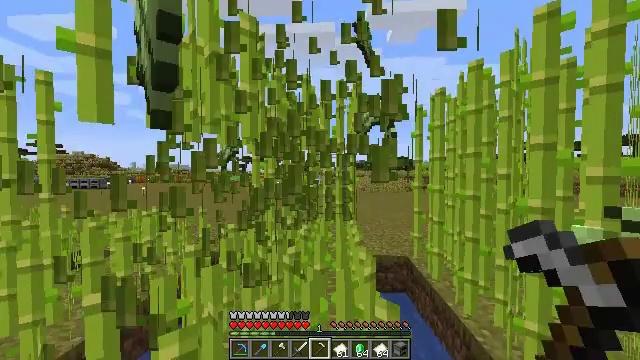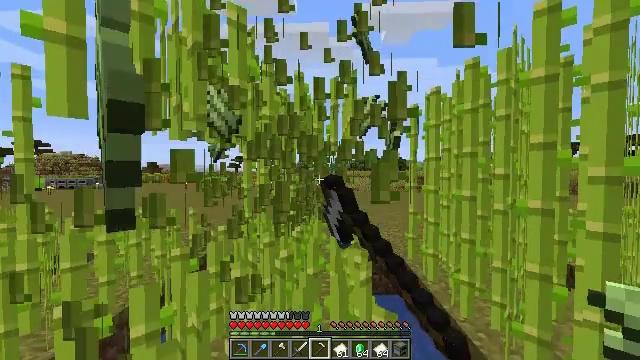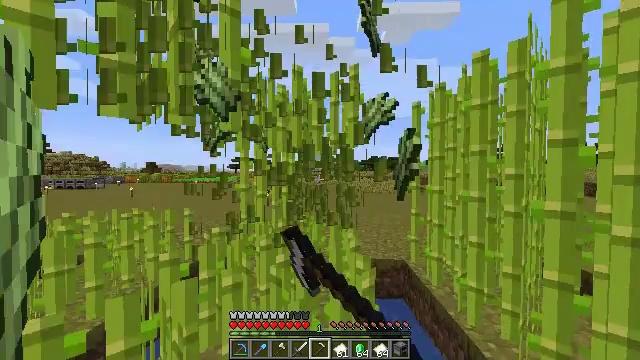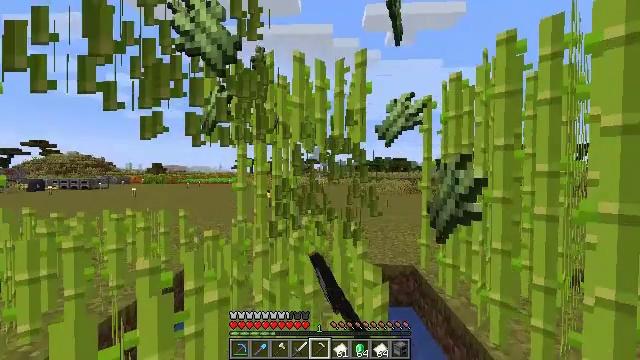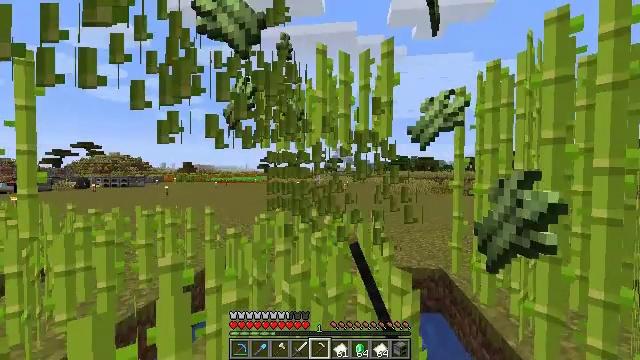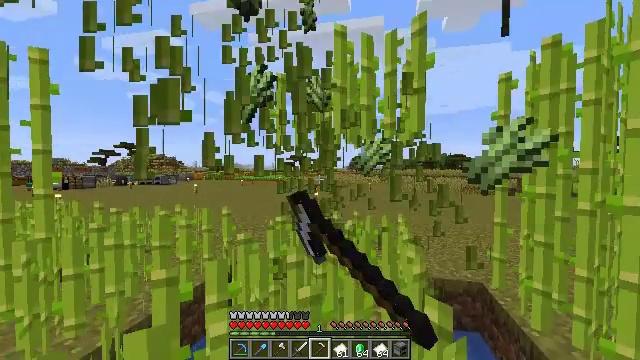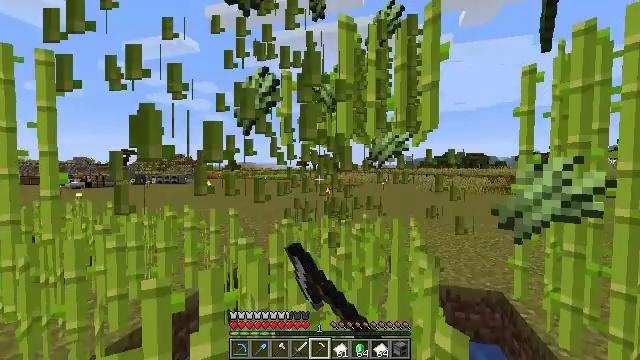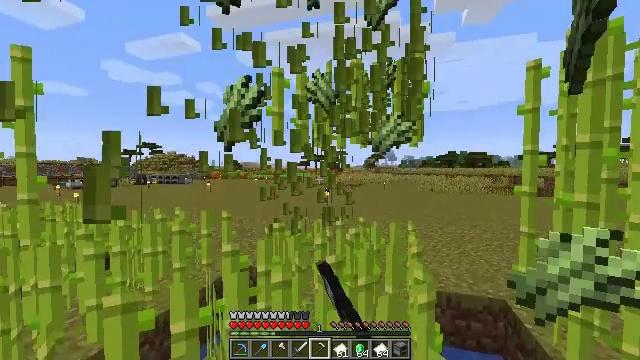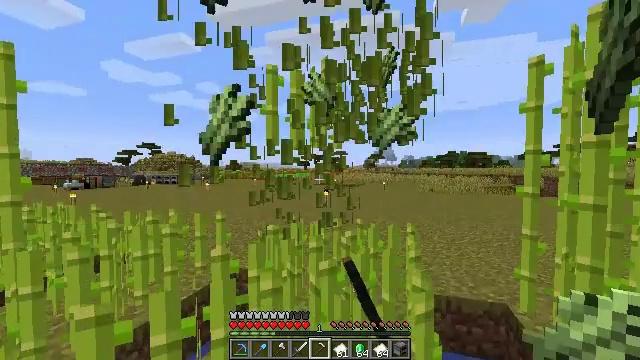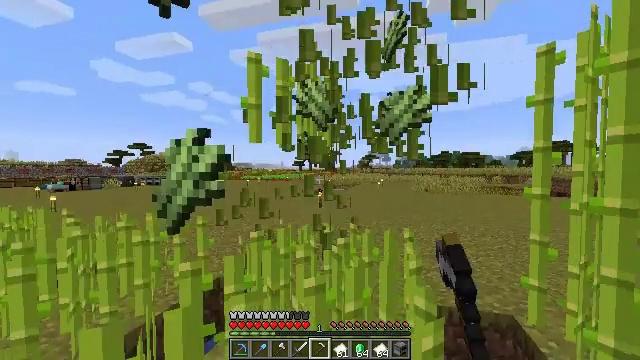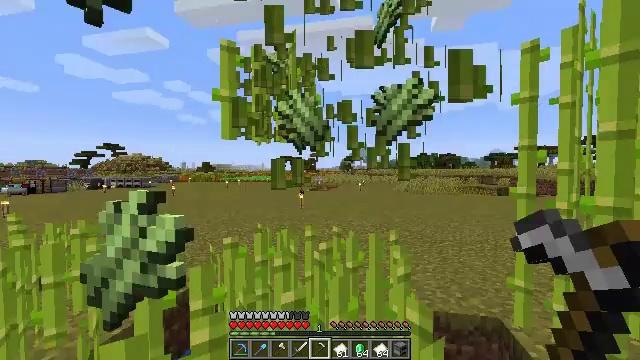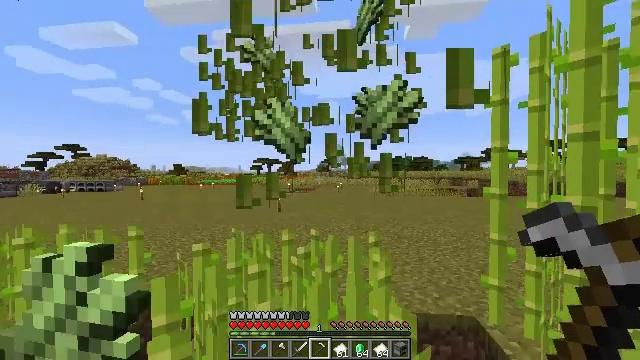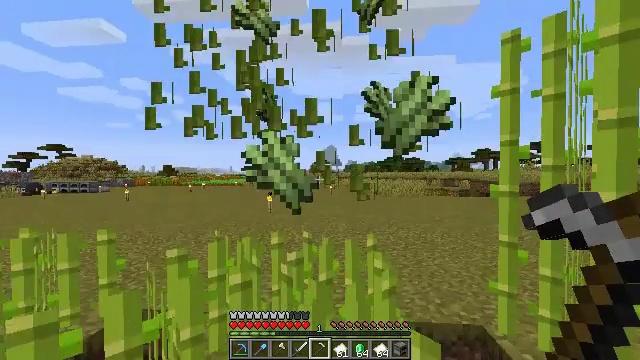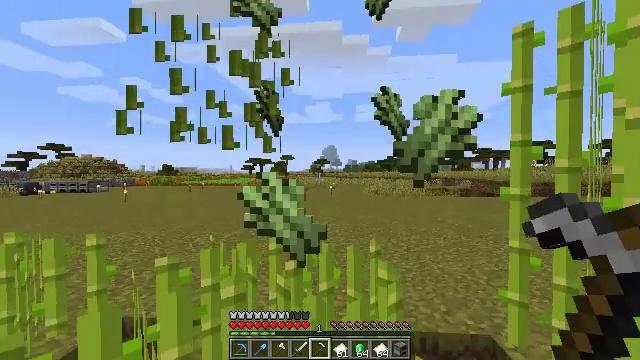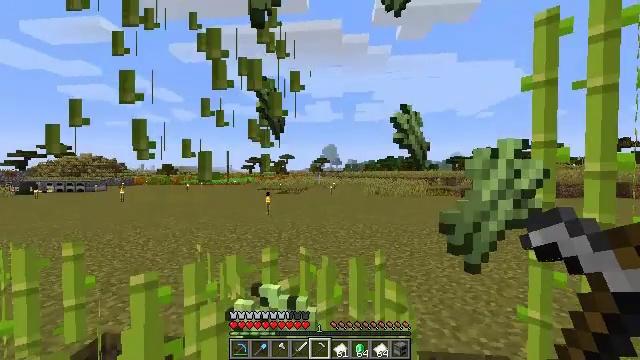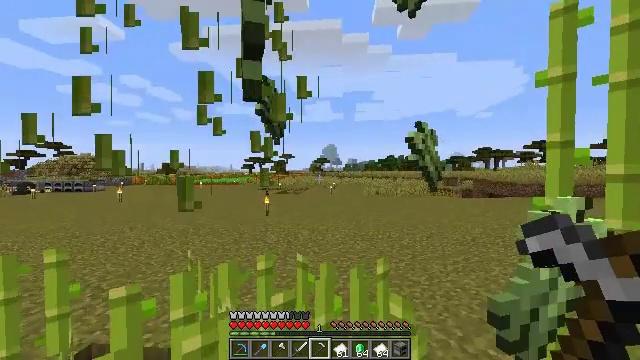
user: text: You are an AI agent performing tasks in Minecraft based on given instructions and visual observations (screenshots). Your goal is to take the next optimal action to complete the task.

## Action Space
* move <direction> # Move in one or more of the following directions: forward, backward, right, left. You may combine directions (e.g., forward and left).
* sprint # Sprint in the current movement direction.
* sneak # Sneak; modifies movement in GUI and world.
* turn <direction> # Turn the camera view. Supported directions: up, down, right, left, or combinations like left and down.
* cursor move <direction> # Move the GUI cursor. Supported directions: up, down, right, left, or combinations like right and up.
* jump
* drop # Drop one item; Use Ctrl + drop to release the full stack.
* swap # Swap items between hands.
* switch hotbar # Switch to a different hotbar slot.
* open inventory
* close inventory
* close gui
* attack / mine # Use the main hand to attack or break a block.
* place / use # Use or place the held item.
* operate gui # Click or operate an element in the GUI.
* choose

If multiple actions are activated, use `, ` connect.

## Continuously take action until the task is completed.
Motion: motion action
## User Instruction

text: Harvest sugar cane from the plant.
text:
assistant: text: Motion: move forward, turn right, attack / mine
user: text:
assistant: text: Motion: move forward, attack / mine
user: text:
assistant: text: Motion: move forward, attack / mine
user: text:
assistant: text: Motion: move forward, turn left, attack / mine
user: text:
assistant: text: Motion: move forward and move right, turn left, attack / mine
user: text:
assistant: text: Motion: move forward and move right, turn left, attack / mine
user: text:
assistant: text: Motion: move forward and move right, attack / mine
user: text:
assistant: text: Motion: move forward, attack / mine
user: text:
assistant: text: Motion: move forward, turn right, attack / mine
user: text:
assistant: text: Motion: move forward, turn right, attack / mine
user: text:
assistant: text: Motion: move forward, turn right, attack / mine
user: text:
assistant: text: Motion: move forward, turn right, attack / mine
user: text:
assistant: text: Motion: move forward, attack / mine
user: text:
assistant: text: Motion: move forward, attack / mine
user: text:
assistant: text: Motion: move forward, attack / mine
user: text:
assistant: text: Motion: move forward
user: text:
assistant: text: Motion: move forward
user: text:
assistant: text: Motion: move forward
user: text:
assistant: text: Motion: move forward
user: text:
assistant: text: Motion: move forward
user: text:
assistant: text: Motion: move forward, turn right
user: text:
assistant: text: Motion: move forward, turn right
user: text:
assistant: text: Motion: move forward, turn right
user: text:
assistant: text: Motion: move forward, turn right and down
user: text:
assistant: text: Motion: move forward, turn right and down
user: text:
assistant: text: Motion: move forward, turn right and down
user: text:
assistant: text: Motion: move forward and move left, turn right
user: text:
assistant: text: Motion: move forward and move left, turn right
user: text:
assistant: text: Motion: move forward and move left
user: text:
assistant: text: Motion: move forward and move left